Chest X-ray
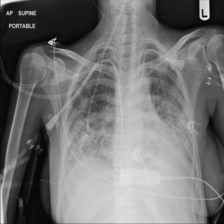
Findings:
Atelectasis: negative
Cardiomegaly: negative
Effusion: negative
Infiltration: negative
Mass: negative
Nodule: positive
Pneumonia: negative
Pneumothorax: negative
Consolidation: negative
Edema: negative
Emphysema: negative
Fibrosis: negative
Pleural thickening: negative
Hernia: negative